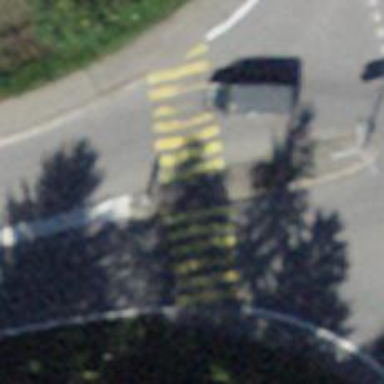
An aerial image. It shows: Marked pedestrian crossing with zebra designation and central island.